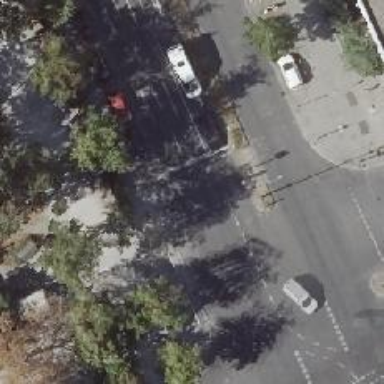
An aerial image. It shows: Road crossing with traffic signals.